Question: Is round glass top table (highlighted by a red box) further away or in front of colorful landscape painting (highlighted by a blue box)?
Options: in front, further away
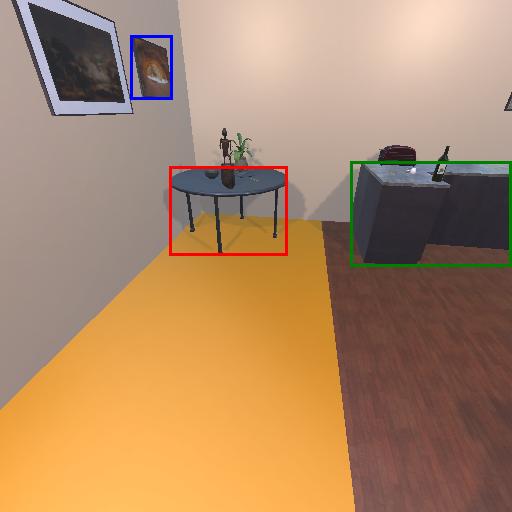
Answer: in front